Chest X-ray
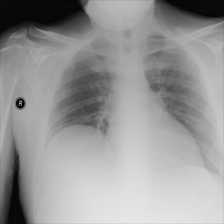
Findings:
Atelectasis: negative
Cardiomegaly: negative
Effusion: negative
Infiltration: negative
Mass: negative
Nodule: negative
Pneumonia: negative
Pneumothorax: negative
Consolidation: negative
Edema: negative
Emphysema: negative
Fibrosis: negative
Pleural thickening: negative
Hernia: negative